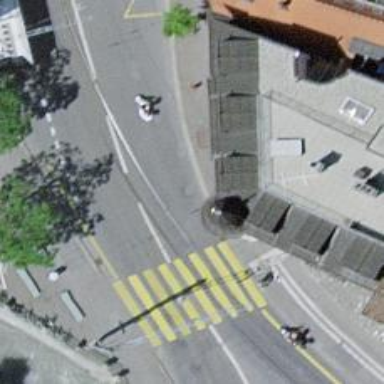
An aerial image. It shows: Uncontrolled zebra crossing.